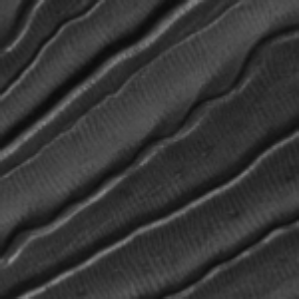
Label: frost